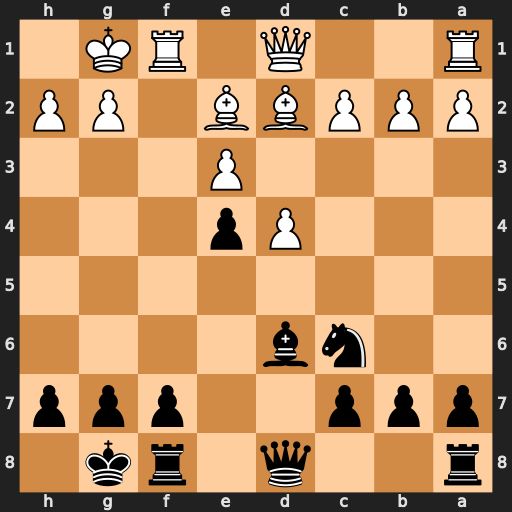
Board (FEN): r2q1rk1/ppp2ppp/2nb4/8/3Pp3/4P3/PPPBB1PP/R2Q1RK1
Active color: b
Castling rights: -
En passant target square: -
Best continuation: Qh4 g3 Bxg3 hxg3 Qxg3+